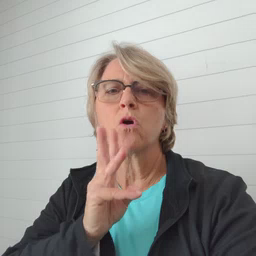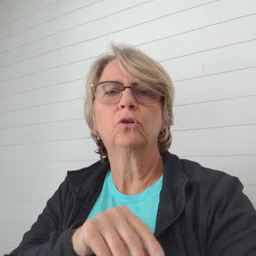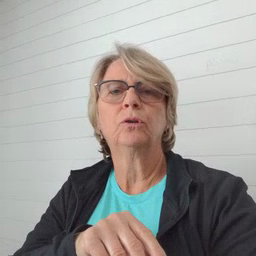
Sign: water